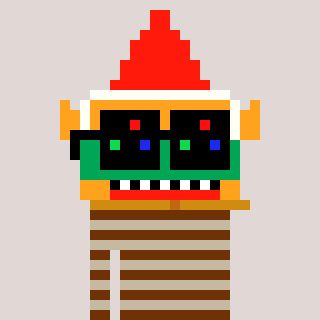
a pixel art character with square black sunglasses, a gnome-shaped head and a bege-colored body on a warm background